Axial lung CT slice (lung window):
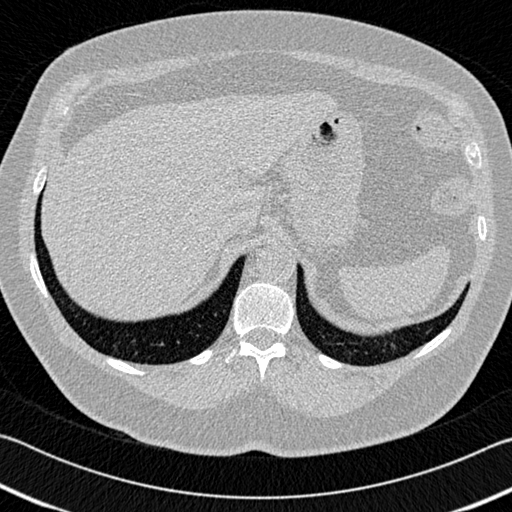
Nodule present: no